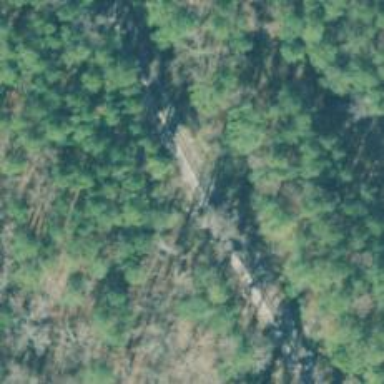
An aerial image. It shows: Railway track.